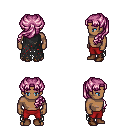
a pixel art fantasy rpg character, male body template, human, dark skin, black tattered cape, red pants, pink princess hairstyle, brown shoes, four views (front, back, left, right), 2x2 character sprite sheet, small pixel art, hard edges, no anti-aliasing